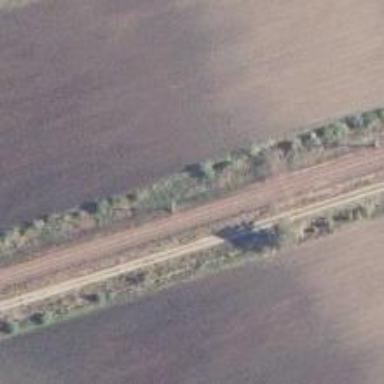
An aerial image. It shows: Continuous rail railway with electrified contact line.